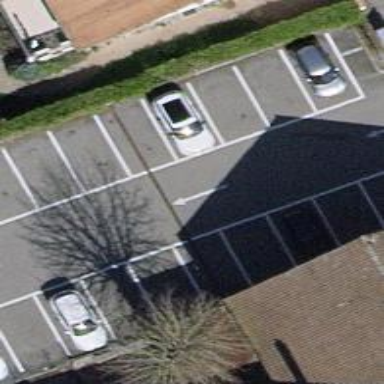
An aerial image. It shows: Asphalt parking aisle off service road.